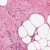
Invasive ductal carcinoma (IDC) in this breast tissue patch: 1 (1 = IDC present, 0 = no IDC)